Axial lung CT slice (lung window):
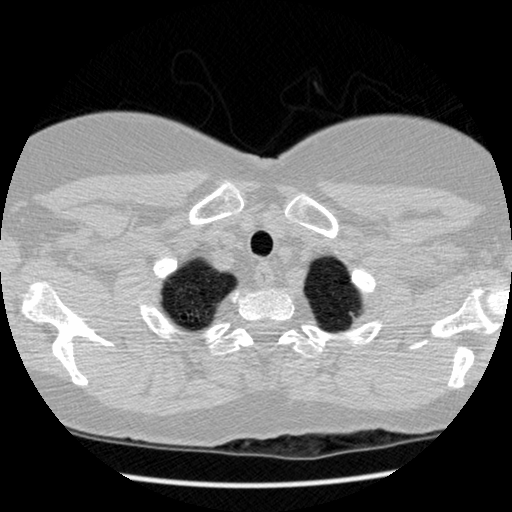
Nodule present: no